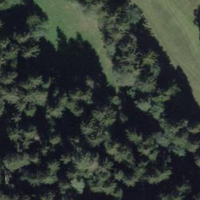
EUNIS habitat code: 44
Species observed at this site:
Lathyrus vernus
Mercurialis perennis